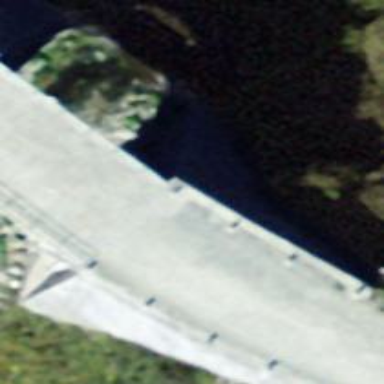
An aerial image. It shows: Secondary road bridge with surface of sett.